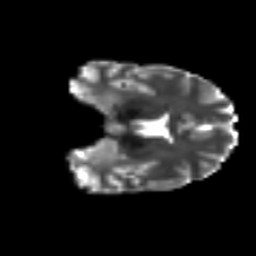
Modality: T2w
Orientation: coronal
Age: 34
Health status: ill
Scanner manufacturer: philips
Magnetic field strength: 3 T
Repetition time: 9 s
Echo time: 0.127 s